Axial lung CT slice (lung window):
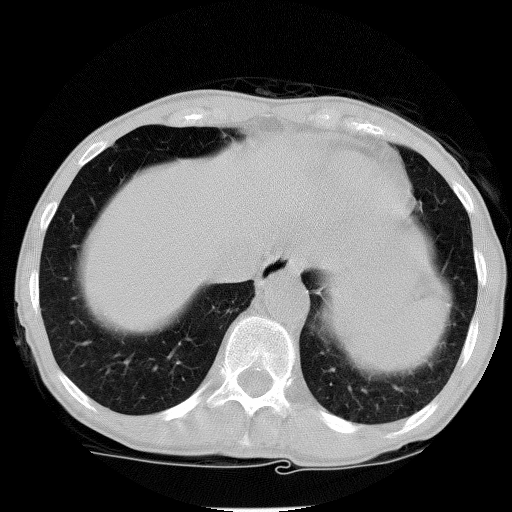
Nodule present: no